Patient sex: M
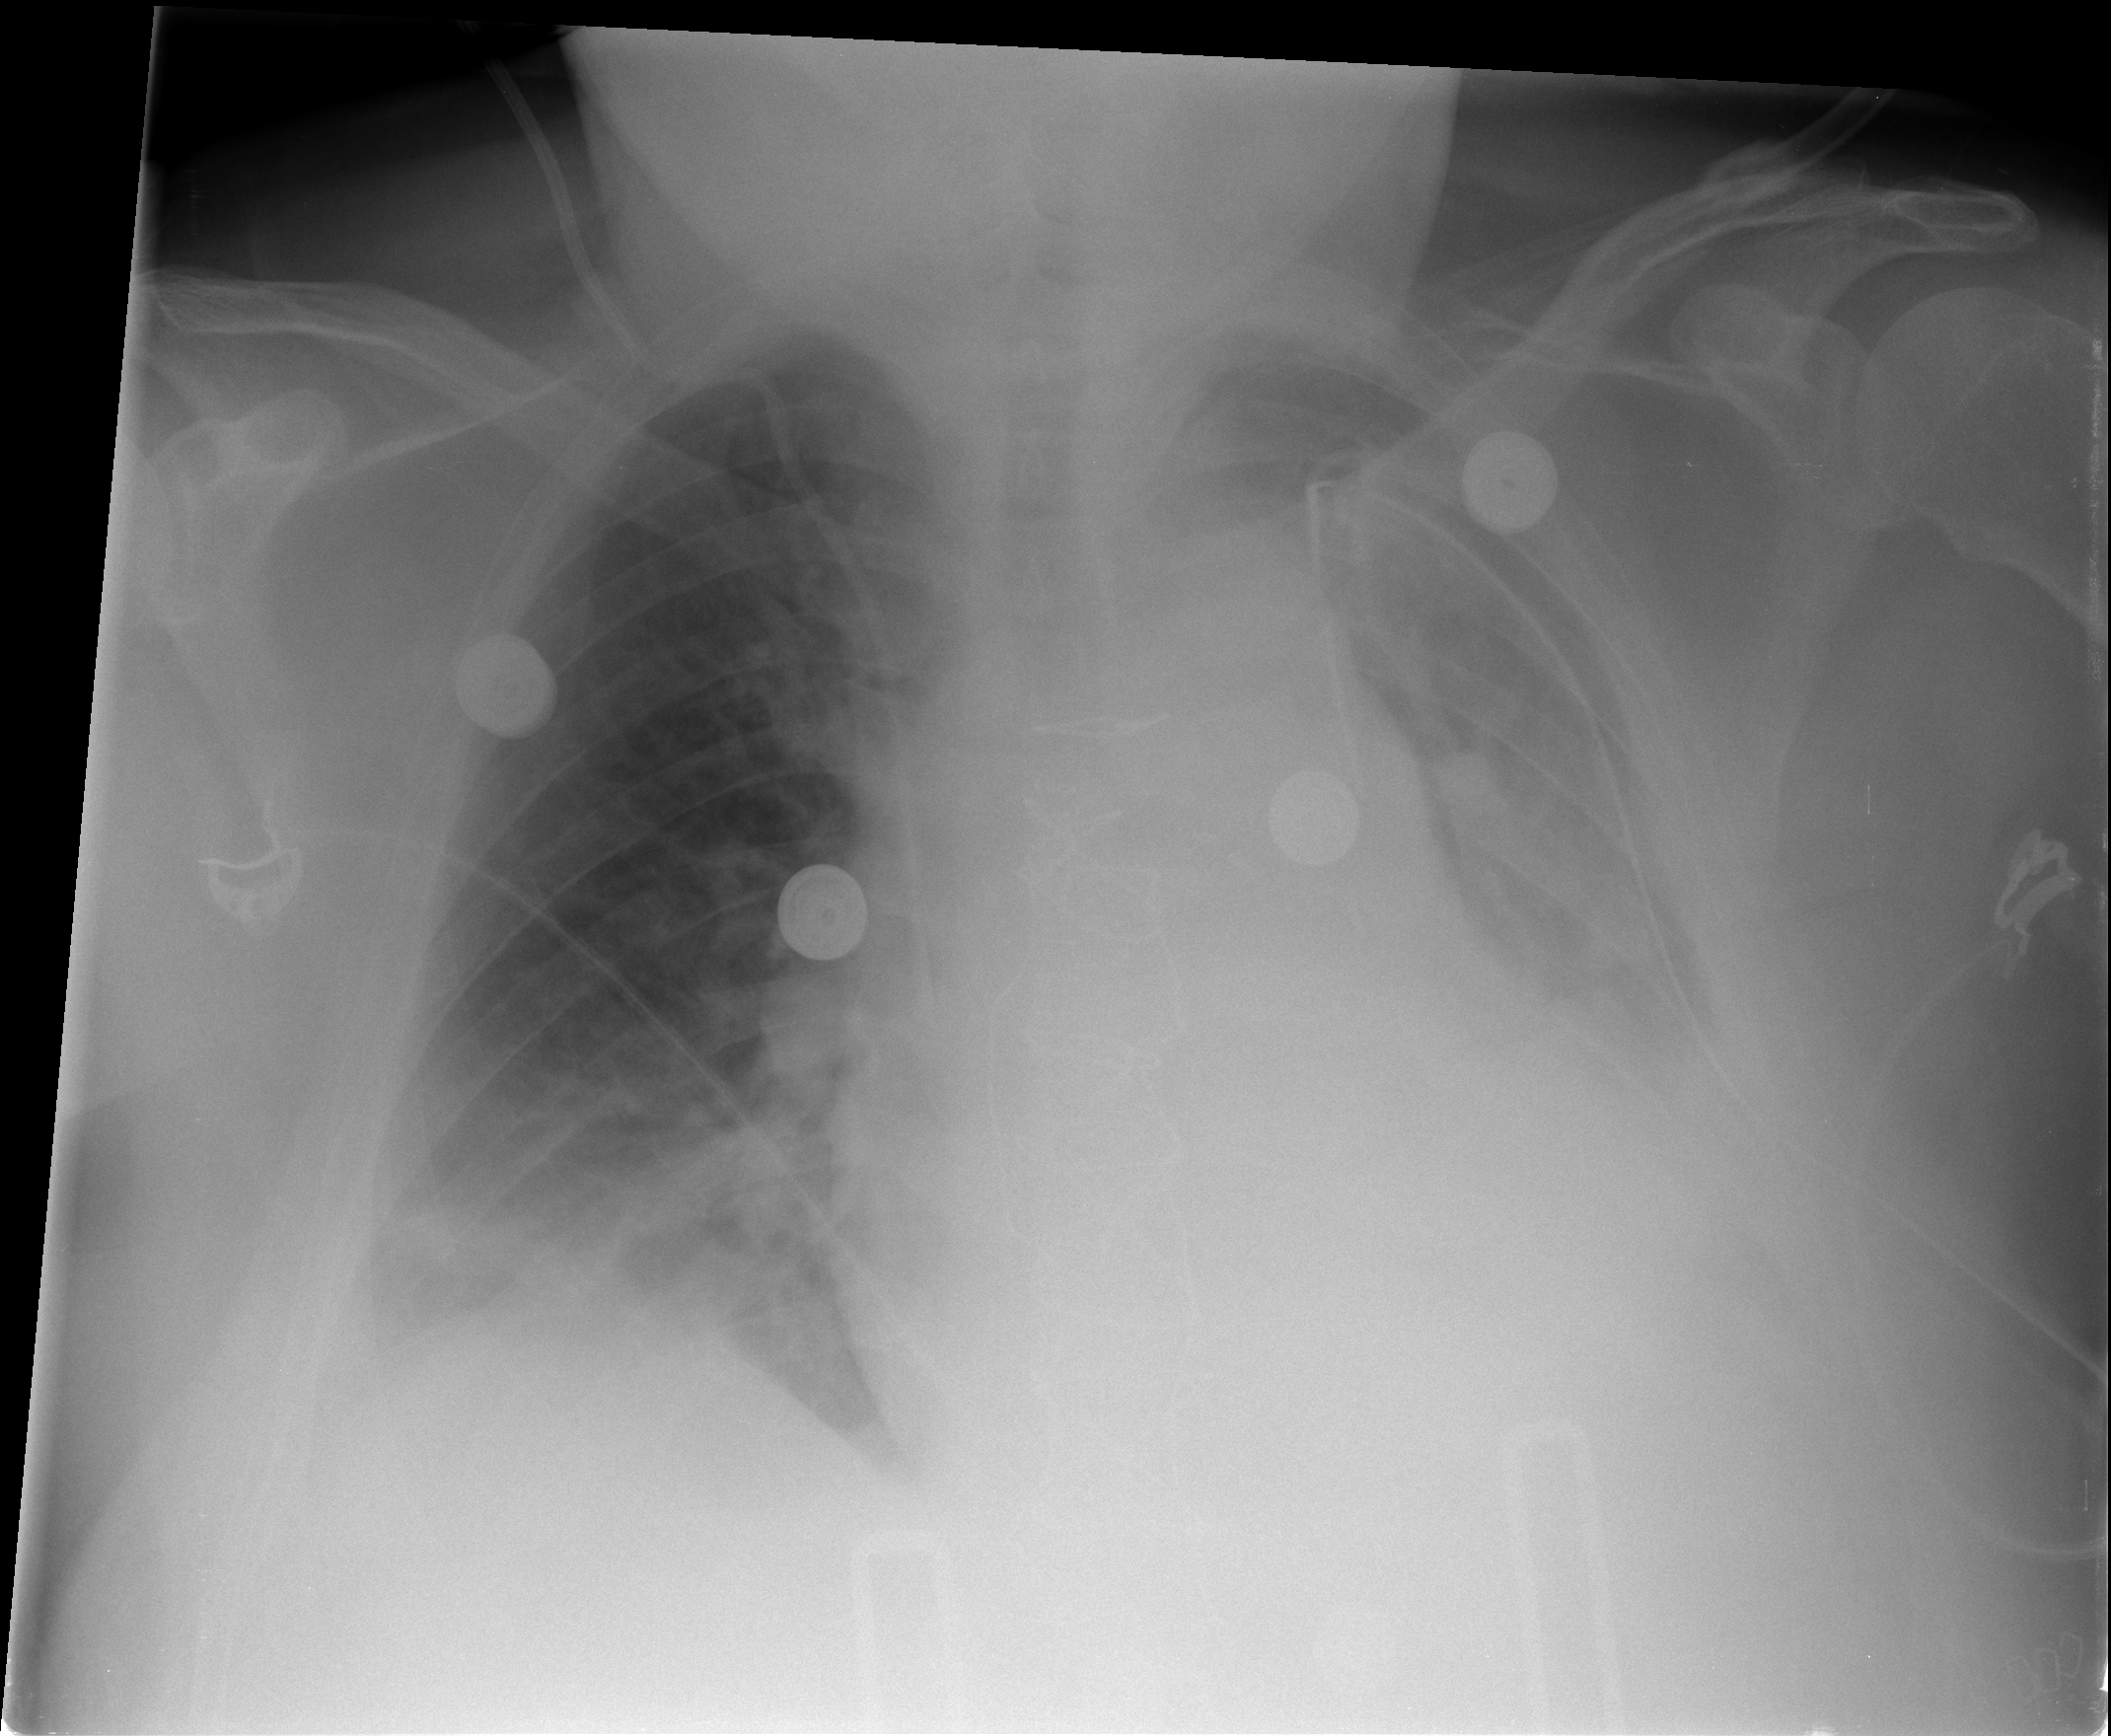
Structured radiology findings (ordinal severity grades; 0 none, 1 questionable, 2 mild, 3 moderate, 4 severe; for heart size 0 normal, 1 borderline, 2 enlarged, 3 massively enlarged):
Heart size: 2
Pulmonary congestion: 0
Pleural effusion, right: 0
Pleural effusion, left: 2
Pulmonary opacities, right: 0
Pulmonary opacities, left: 0
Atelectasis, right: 2
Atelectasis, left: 3